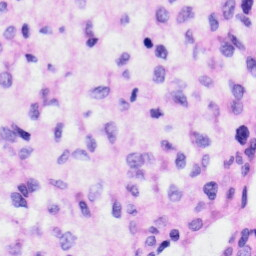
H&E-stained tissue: Liver